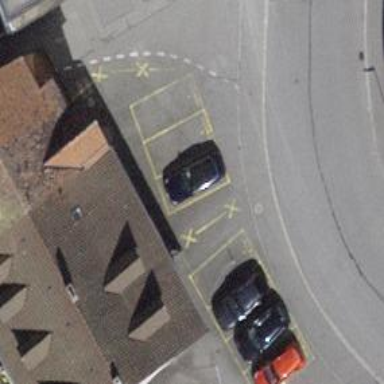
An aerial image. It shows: Street side parking area.